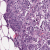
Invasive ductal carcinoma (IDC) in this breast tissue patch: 1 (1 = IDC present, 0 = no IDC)